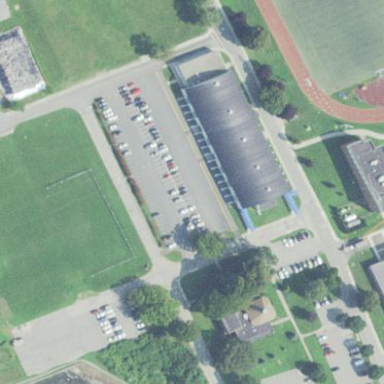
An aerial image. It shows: Building that is sports hall.